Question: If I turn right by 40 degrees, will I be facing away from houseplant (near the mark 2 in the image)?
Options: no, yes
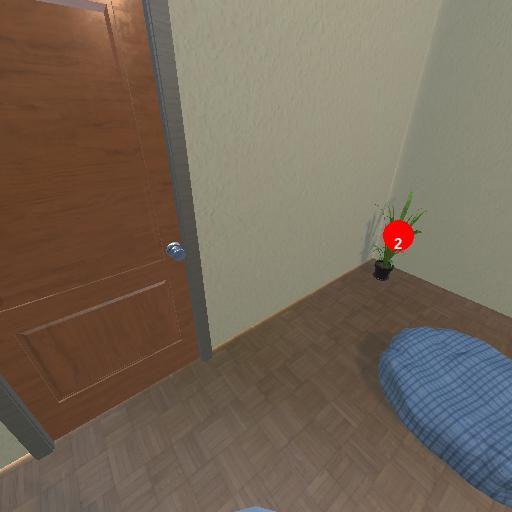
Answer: no